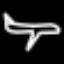
Label: airplane